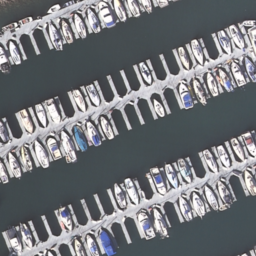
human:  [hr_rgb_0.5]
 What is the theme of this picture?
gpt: harbor

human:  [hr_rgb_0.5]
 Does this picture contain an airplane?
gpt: no

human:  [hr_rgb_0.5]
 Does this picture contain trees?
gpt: no

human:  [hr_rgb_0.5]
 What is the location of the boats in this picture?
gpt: up center and bottom